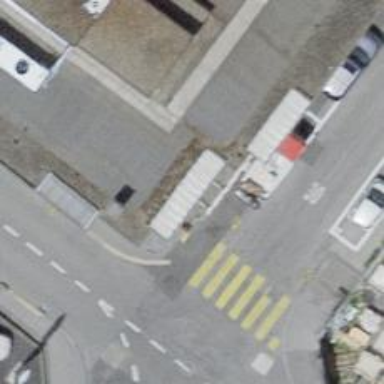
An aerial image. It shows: Post box is visible.